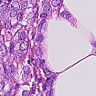
Metastatic tissue present: yes